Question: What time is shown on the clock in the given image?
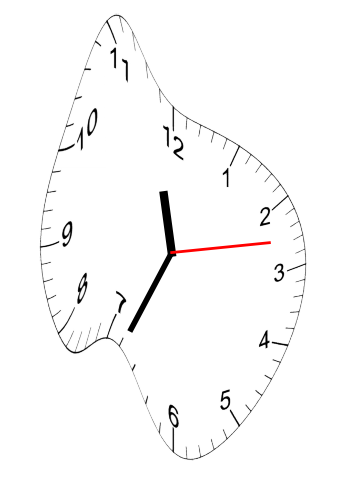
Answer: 11:34:13